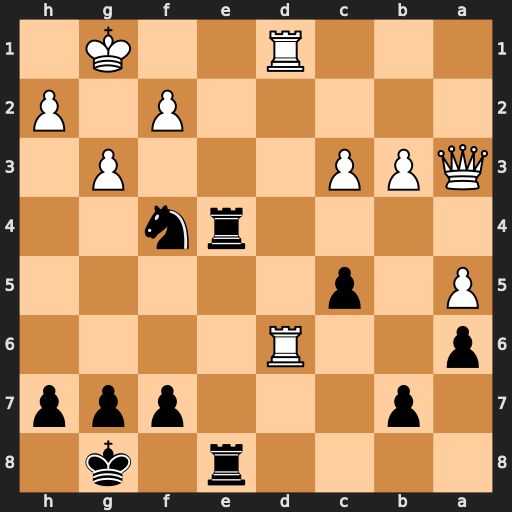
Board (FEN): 4r1k1/1p3ppp/p2R4/P1p5/4rn2/QPP3P1/5P1P/3R2K1
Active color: b
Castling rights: -
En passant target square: -
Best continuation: Re1+ Rxe1 Rxe1#